Aerial crown-view tile of a tropical tree (Barro Colorado Island, Panama), acquired 20240716:
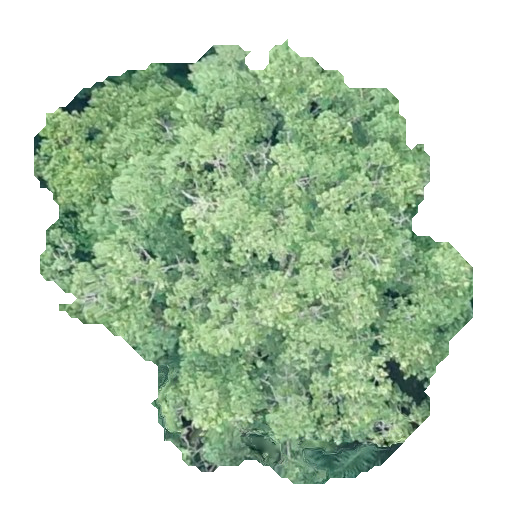
Species: Ocotea leptobotra
GBIF accepted scientific name: Ocotea leptobotra
Crown area: 211.278 m²